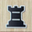
Piece: bR